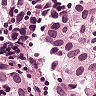
Metastatic tissue present: yes